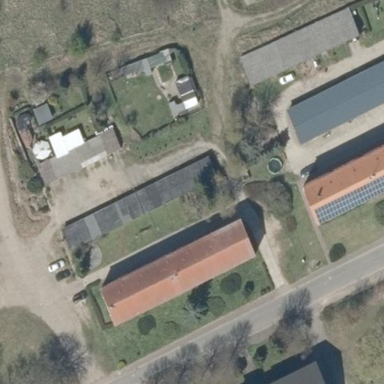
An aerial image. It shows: Group of garages.